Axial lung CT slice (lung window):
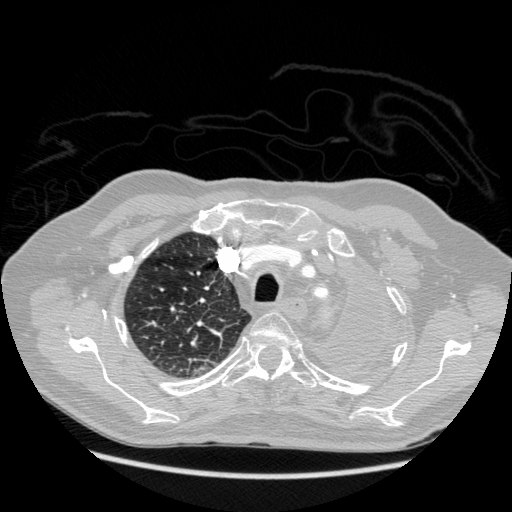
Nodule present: no